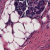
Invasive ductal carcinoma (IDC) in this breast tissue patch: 1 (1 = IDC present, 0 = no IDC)